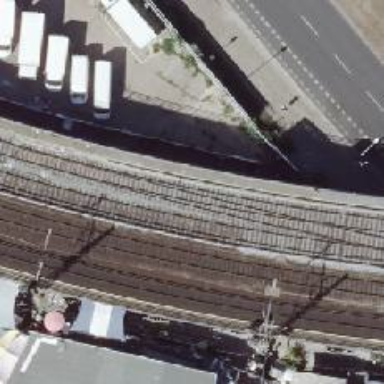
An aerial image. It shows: Viaduct bridge for light rail electrified railway.